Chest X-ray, AP view. Patient: 24 years old, sex F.
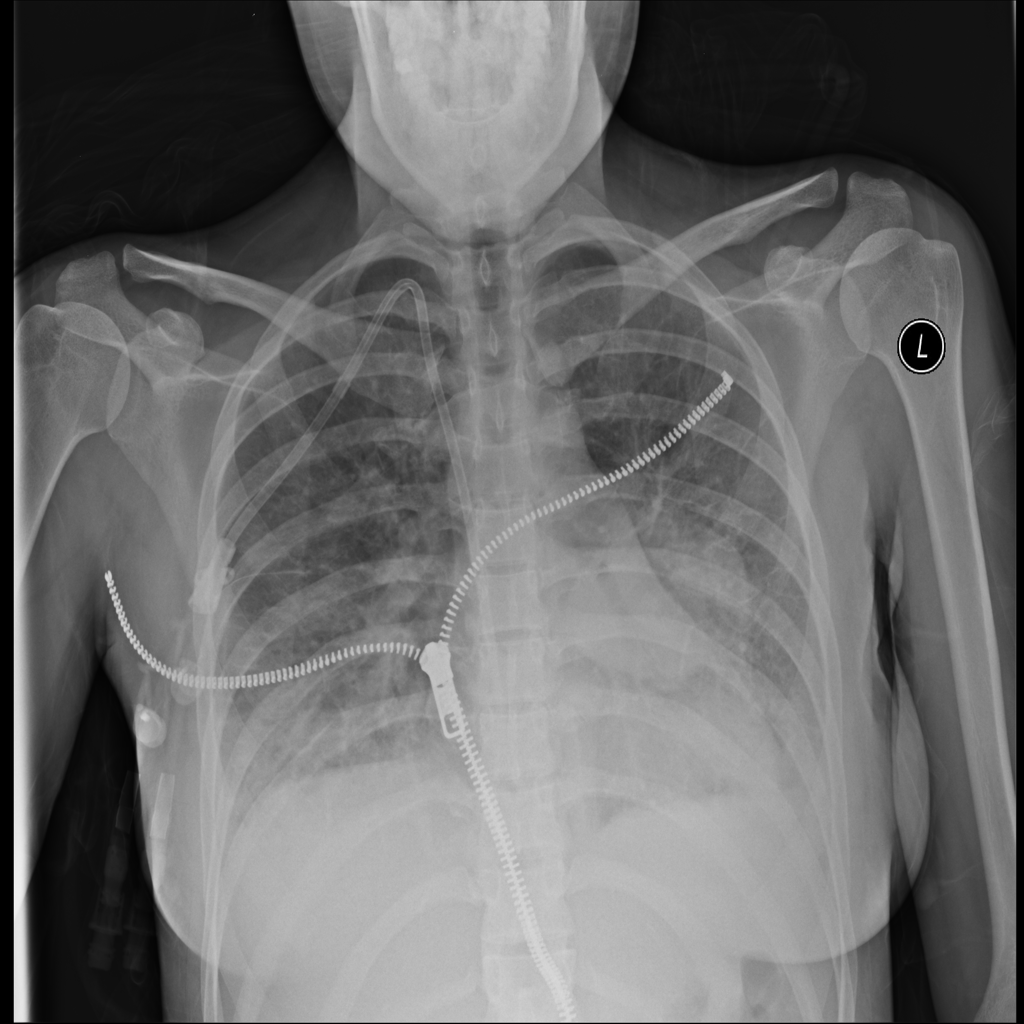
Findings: Infiltration